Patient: sex F, age 54
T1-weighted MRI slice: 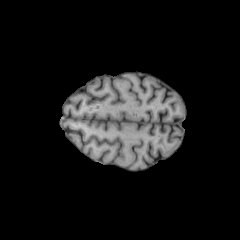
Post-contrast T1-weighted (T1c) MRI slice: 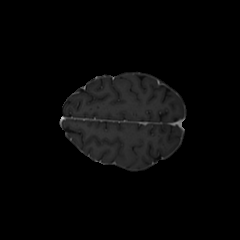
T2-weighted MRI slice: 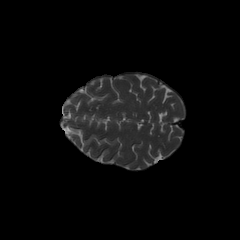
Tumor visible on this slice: no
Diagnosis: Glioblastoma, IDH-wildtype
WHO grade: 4